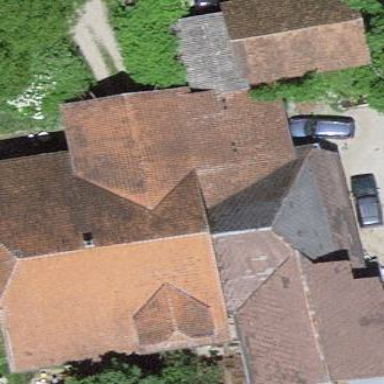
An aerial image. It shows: Farm building.